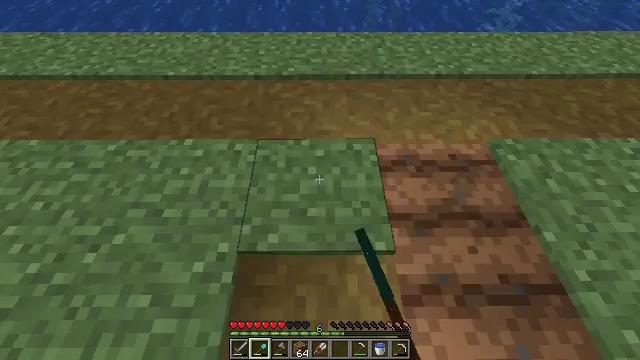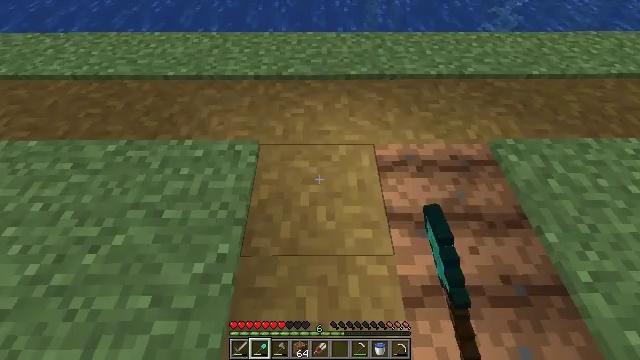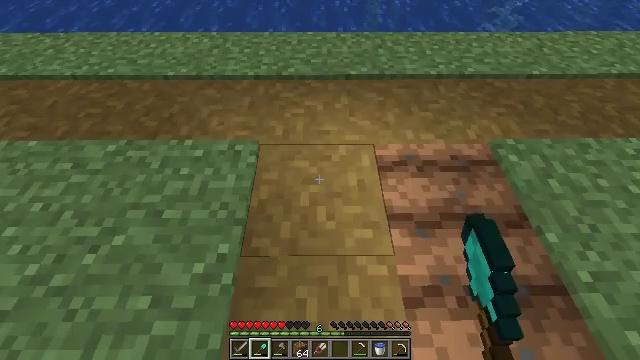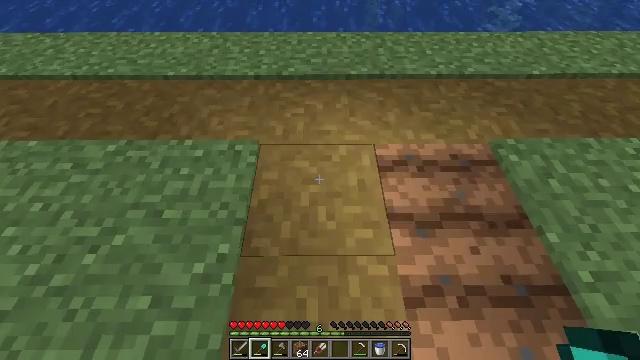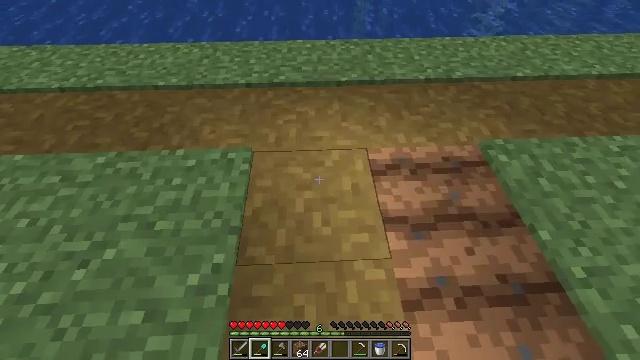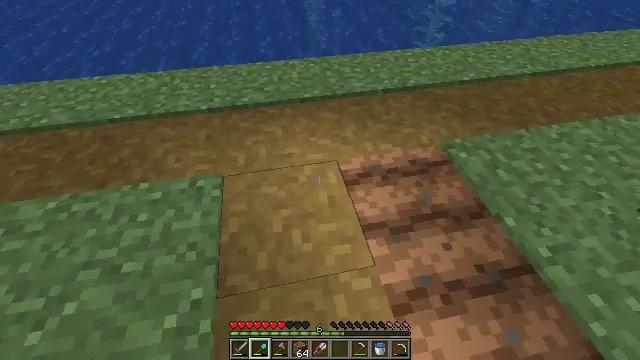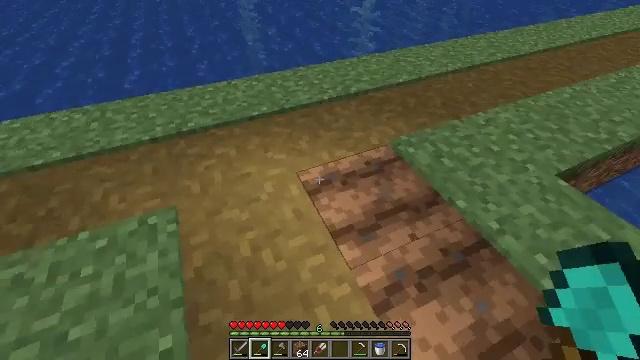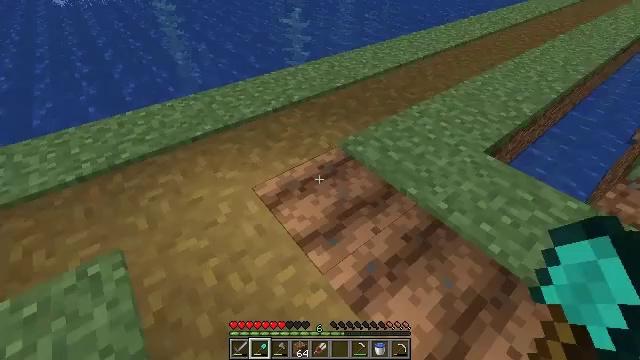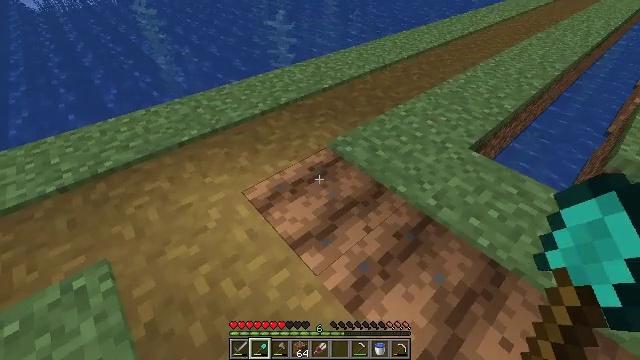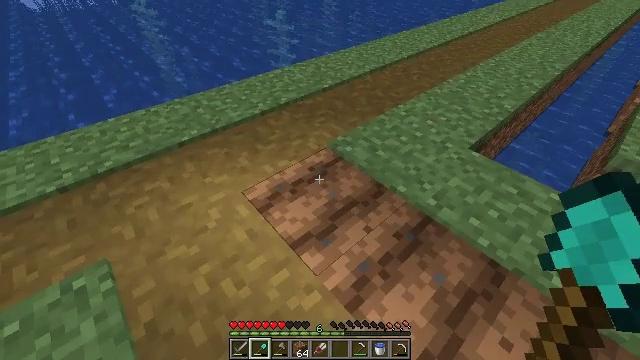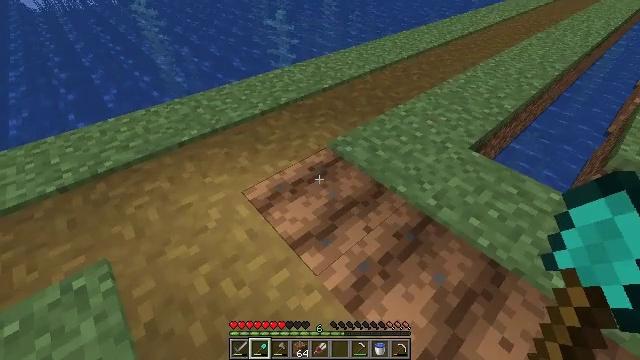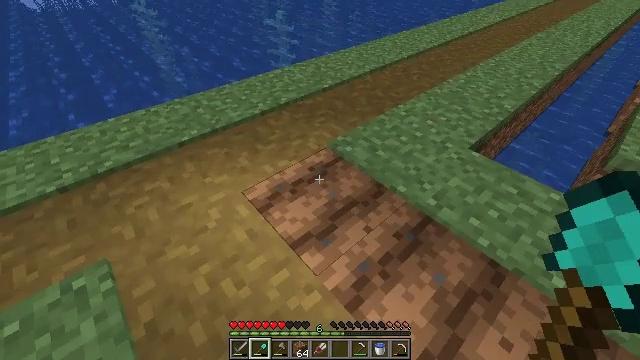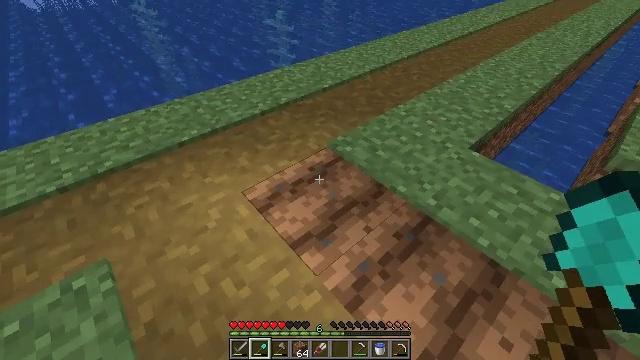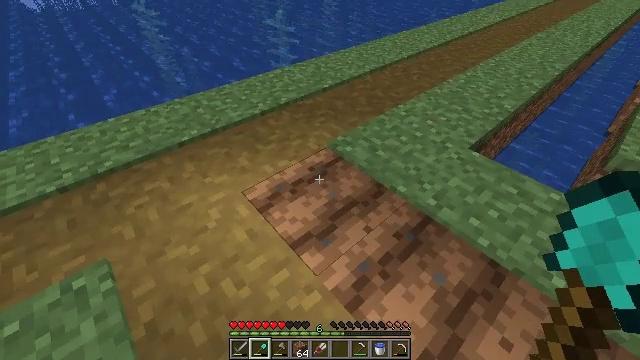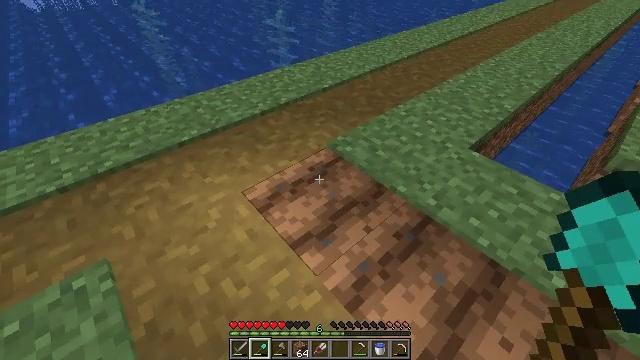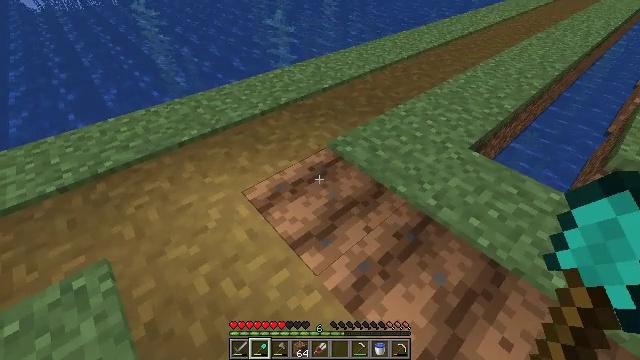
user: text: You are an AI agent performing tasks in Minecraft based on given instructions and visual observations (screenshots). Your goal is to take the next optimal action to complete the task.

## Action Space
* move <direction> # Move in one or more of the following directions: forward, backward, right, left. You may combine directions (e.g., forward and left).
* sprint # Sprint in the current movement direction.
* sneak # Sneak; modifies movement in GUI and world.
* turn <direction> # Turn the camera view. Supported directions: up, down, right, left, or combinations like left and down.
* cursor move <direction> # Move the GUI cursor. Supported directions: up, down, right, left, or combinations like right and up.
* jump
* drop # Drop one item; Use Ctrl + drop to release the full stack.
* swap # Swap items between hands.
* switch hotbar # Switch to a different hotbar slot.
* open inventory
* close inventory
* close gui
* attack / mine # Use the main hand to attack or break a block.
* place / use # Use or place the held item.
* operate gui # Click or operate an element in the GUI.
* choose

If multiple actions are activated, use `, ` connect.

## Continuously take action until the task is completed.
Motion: motion action
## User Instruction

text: Attack the grass path to restore it to dirt.
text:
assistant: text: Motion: no_op
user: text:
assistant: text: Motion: no_op
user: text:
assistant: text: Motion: no_op
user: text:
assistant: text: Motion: turn right and up
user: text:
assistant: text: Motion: turn right and up
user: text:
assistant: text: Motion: turn right and up
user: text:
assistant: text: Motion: turn right and up
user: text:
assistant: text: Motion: turn right
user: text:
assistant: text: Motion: no_op
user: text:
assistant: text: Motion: no_op
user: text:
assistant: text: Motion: no_op
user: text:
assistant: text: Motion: no_op
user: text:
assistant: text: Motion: no_op
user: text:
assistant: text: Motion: no_op
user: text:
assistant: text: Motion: no_op
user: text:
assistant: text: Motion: move forward, turn left and up
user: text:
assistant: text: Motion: move forward, turn left
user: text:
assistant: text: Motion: move forward and move left, turn up
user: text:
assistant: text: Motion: move forward and move left
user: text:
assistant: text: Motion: move forward and move left
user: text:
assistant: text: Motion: move forward and move left
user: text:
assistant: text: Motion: move forward and move left
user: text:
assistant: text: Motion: move left
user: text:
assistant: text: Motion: no_op
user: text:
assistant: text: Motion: no_op
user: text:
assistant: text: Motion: no_op
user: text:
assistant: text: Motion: no_op
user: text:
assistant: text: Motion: no_op
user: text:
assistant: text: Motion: no_op
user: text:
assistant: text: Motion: turn right